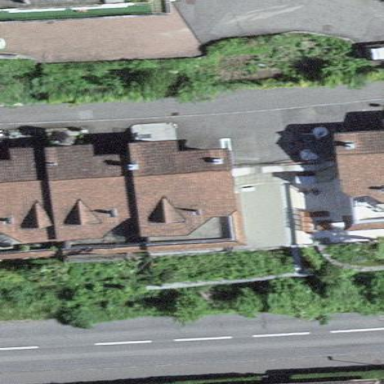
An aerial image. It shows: Terrace building.